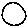
Label: circle